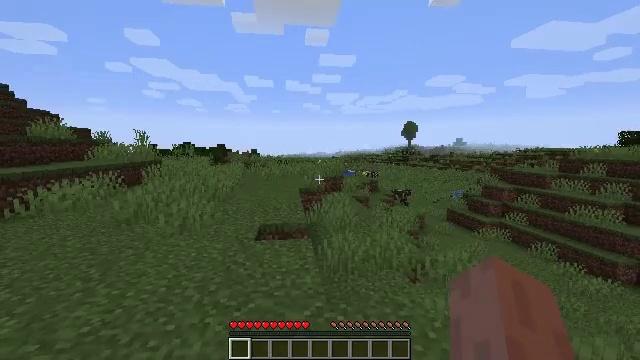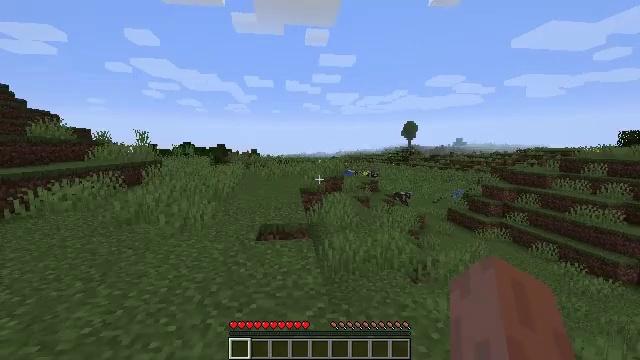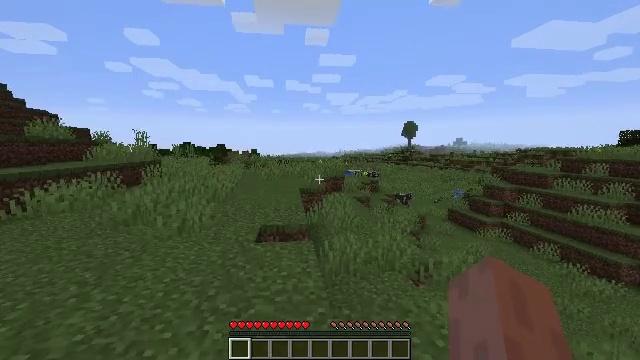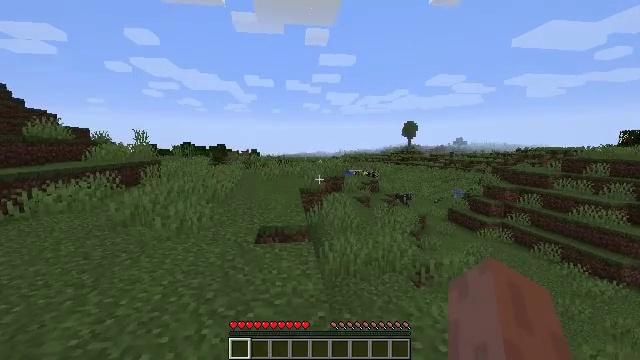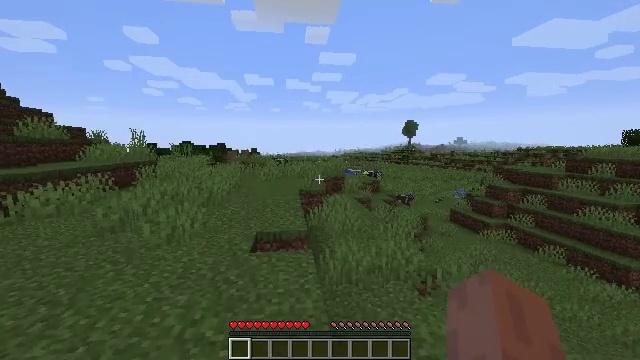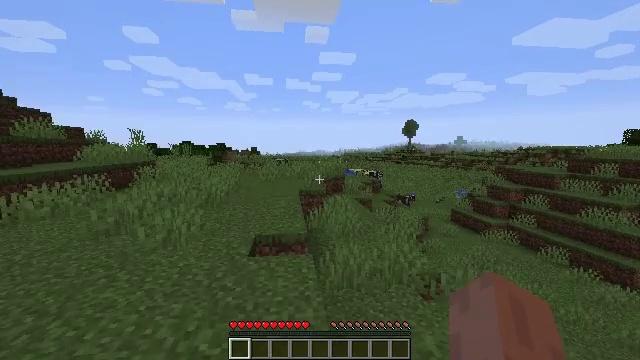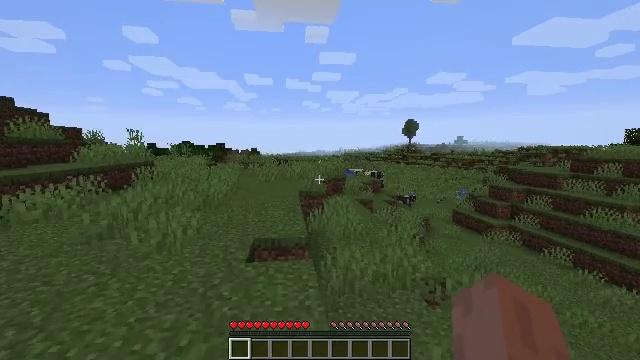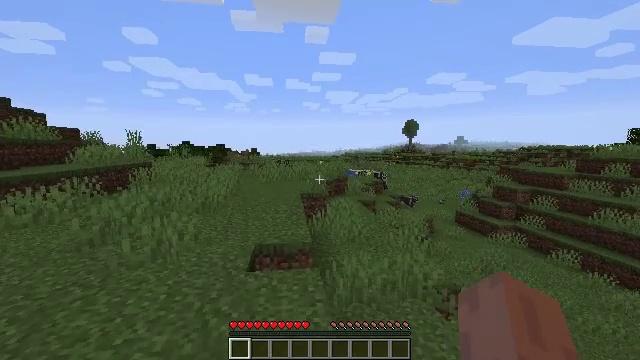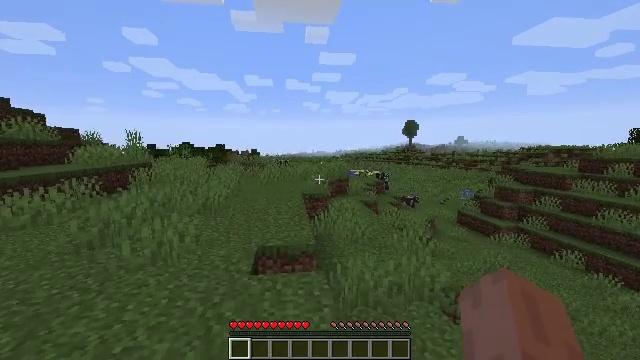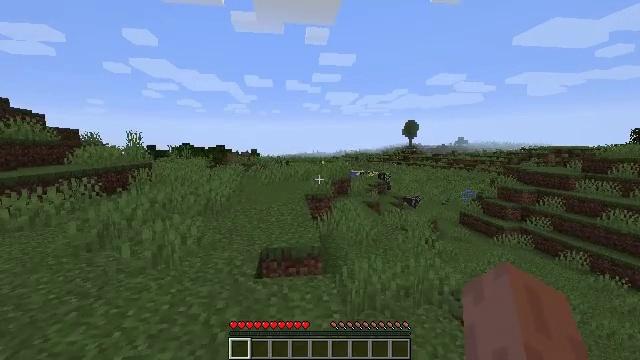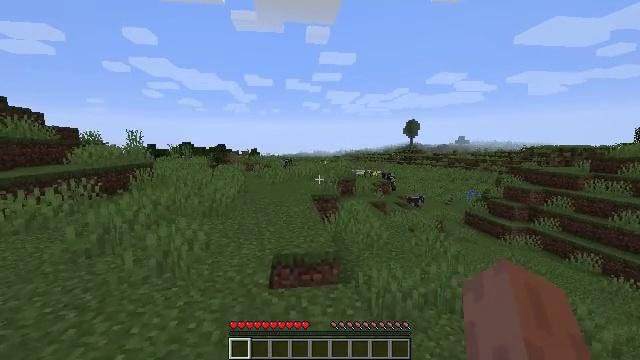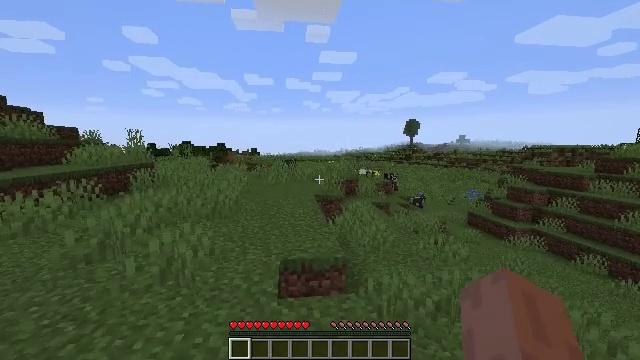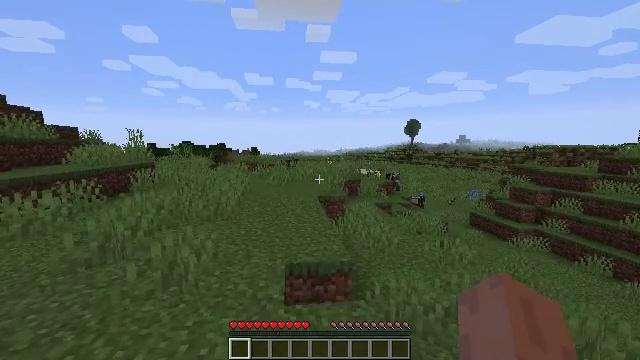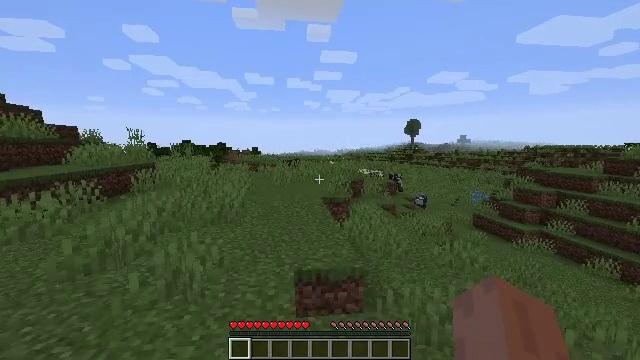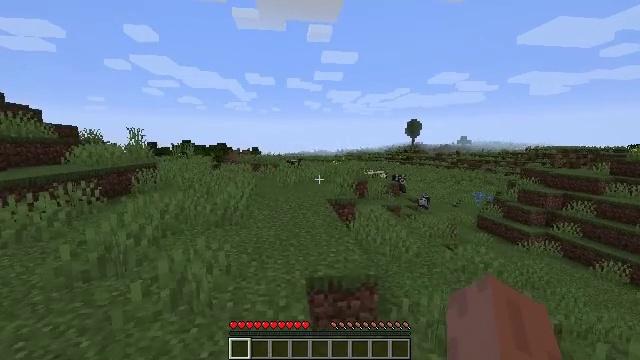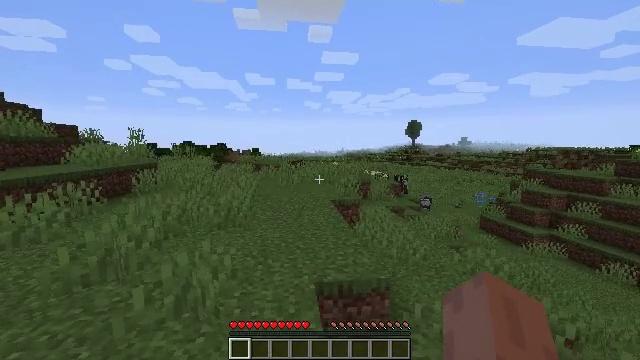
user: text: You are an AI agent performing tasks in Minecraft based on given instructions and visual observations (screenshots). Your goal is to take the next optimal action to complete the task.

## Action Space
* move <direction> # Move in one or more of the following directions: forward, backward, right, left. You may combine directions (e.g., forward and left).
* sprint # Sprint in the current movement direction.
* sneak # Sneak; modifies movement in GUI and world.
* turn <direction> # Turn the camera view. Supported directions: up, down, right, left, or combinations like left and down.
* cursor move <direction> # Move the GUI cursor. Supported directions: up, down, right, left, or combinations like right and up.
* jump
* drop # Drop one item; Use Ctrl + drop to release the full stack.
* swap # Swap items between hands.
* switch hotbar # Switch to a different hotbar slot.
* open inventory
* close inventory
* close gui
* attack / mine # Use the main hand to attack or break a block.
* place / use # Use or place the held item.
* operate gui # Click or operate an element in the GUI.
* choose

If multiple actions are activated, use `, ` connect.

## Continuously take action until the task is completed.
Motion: motion action
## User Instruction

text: Harvest the peony for decoration.
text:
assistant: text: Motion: attack / mine
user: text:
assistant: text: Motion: move forward, attack / mine
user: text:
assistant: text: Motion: move forward, attack / mine
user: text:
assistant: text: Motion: move forward, attack / mine
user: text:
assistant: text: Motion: move forward, attack / mine
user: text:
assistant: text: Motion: move forward, attack / mine
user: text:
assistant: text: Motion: move forward and move left, attack / mine
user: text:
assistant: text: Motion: move forward and move left, attack / mine
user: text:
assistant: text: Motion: move forward and move left, attack / mine
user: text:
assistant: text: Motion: move forward and move left, attack / mine
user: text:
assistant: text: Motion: move forward and move left, attack / mine
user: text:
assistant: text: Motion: move forward and move left, attack / mine
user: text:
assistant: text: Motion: move forward and move left, attack / mine
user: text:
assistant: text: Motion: move forward and move left, attack / mine
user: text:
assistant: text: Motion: move forward and move left, attack / mine
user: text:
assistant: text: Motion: move forward and move left, attack / mine
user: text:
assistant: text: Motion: move forward and move left, attack / mine
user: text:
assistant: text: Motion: move forward and move left, attack / mine
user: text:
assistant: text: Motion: move forward, attack / mine
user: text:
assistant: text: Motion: move forward, attack / mine
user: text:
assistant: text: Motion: move forward, attack / mine
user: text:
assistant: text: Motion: move forward, attack / mine
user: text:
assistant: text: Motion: move forward, attack / mine
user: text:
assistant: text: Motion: move forward, attack / mine
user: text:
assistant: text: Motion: move forward, attack / mine
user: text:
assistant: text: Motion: move forward, attack / mine
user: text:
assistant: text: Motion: move forward, attack / mine, jump
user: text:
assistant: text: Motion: move forward, attack / mine, jump
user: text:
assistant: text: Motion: move forward, attack / mine, jump
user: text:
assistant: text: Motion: move forward, turn down, attack / mine, jump